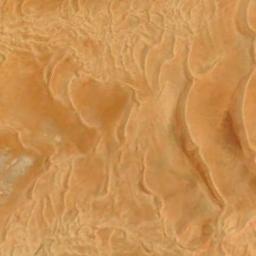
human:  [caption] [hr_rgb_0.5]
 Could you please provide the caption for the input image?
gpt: This is a yellow desert with wavy stripes .

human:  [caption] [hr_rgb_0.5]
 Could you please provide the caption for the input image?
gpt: The desert is full of yellow sand .

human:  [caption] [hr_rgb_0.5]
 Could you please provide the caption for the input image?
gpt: The color of this desert is taupe .

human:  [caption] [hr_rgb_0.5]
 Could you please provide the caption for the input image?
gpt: The desert has orange sand and some dunes of different sizes .

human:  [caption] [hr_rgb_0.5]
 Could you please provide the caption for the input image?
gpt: A yellow desert with many dunes .